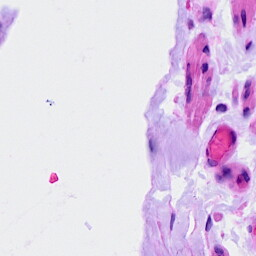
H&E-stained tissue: Ovarian